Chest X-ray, AP view. Patient: 46 years old, sex M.
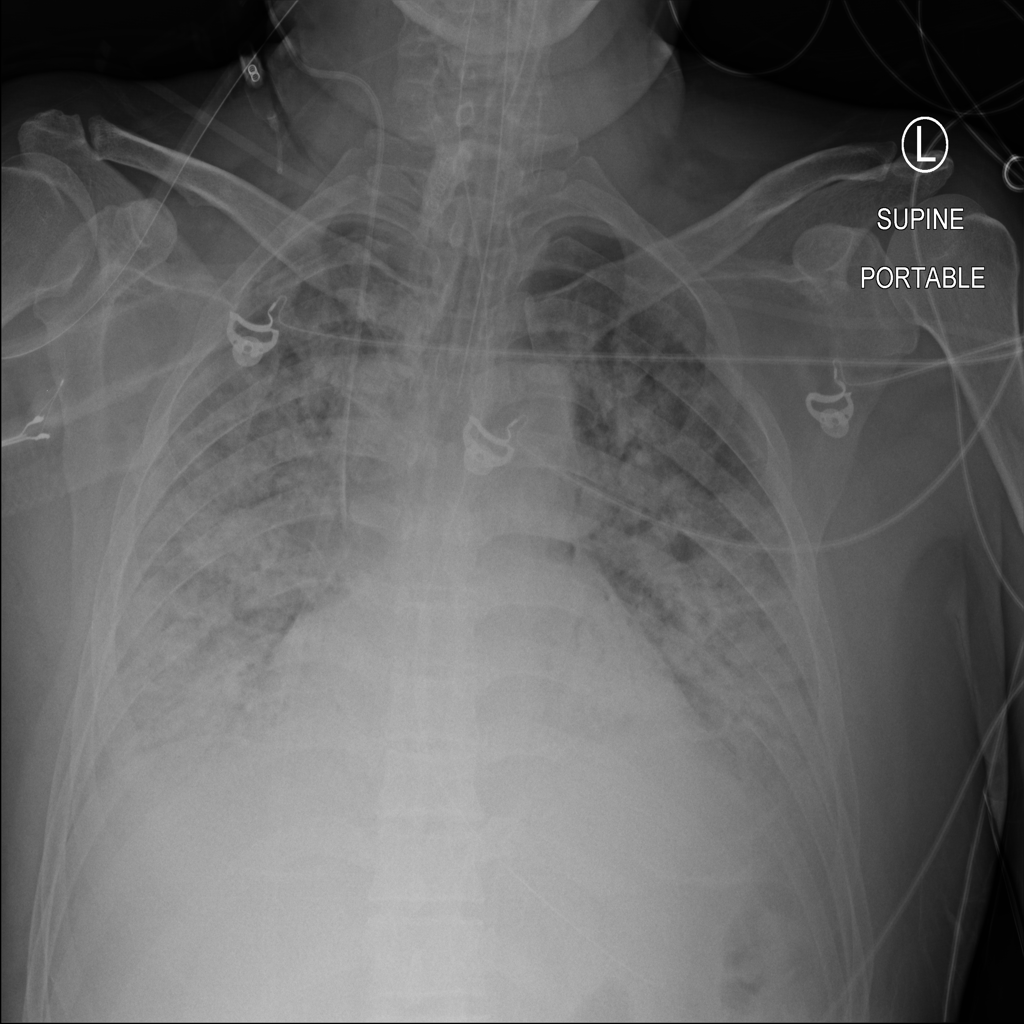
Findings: Infiltration, Pneumonia